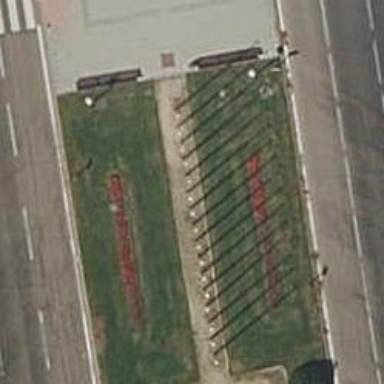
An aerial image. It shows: Flagpole which is man-made.